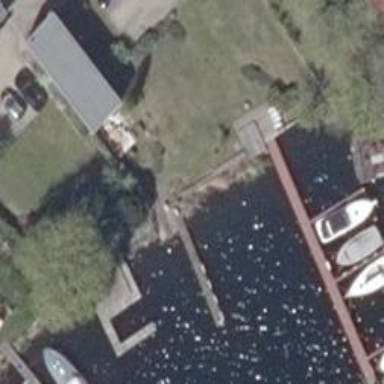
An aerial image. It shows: Slipway on leisure land.